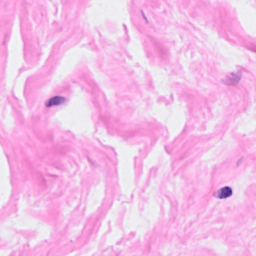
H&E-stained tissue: Breast